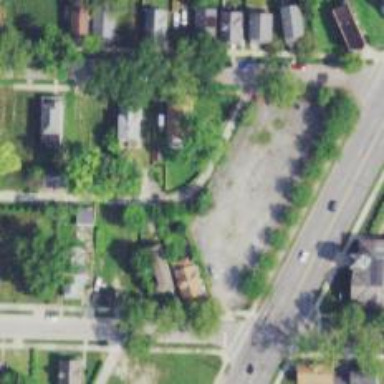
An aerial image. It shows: Alley classified as service road.